A 2-D grayscale encoding of one vibration snapshot from a rotor kit is shown. Diagnose the rotating machine from this image, choosing from: normal, misalignment, unbalance, looseness.
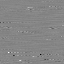
Answer: normal